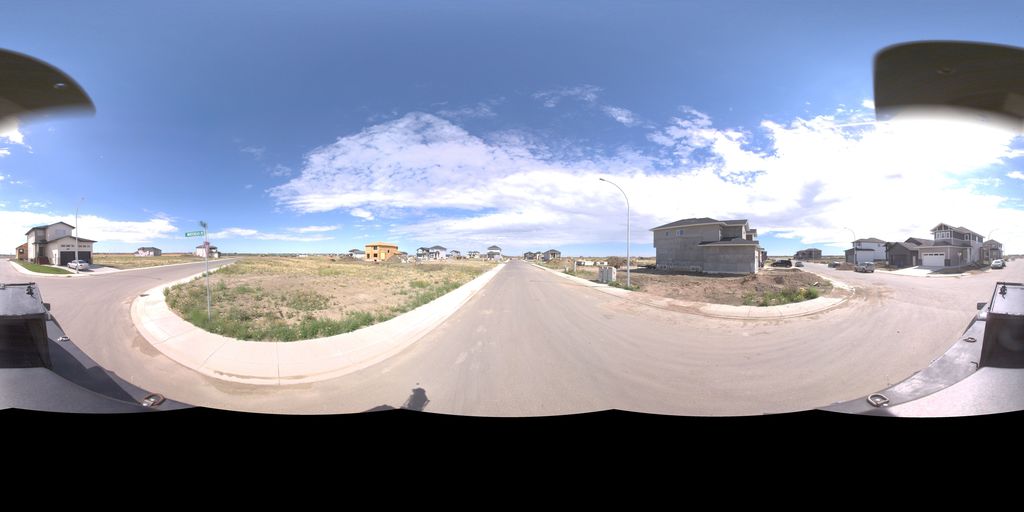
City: saskatoon